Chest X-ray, AP view. Patient: 29 years old, sex M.
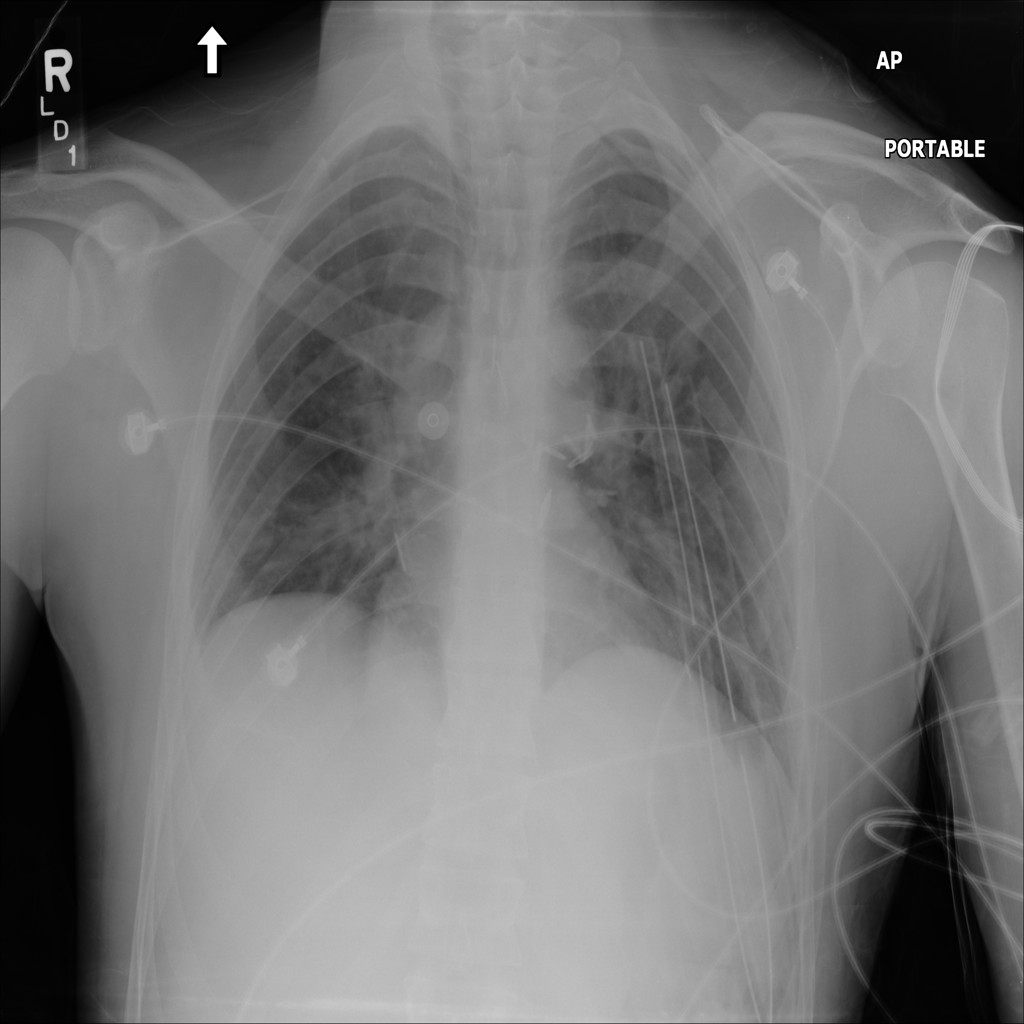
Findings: Atelectasis, Edema